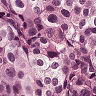
Metastatic tissue present: yes